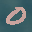
Label: 0